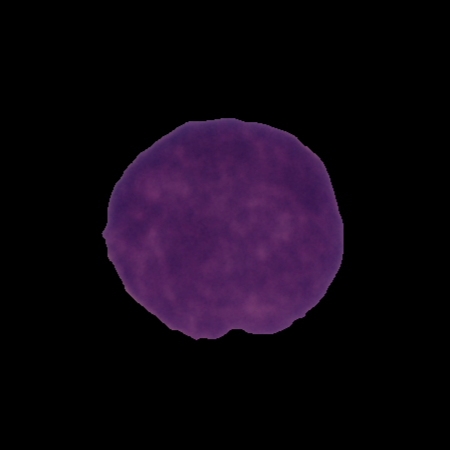
Label: cancer